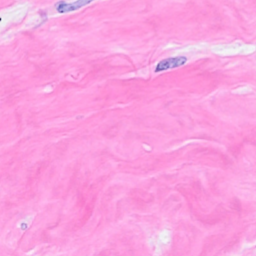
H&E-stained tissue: Breast